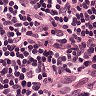
Metastatic tissue present: no